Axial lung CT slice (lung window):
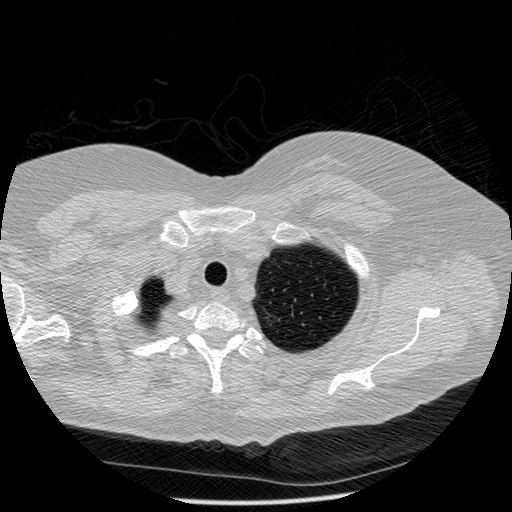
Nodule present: no